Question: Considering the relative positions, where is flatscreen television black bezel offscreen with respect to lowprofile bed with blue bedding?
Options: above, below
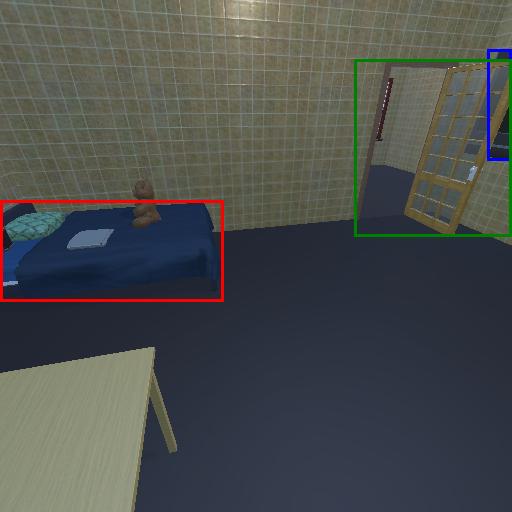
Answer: above